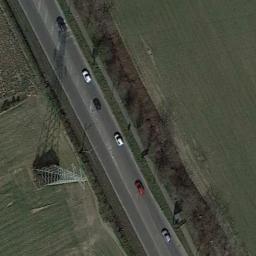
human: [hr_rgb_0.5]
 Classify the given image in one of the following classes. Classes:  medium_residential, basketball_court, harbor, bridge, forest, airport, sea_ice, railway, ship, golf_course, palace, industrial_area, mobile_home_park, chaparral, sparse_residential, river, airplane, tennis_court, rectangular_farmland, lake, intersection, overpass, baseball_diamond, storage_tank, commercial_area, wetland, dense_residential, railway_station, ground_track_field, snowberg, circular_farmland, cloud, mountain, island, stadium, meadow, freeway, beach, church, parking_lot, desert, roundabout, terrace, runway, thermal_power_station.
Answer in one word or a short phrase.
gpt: freeway